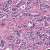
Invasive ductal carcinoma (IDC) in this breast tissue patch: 1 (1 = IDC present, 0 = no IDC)